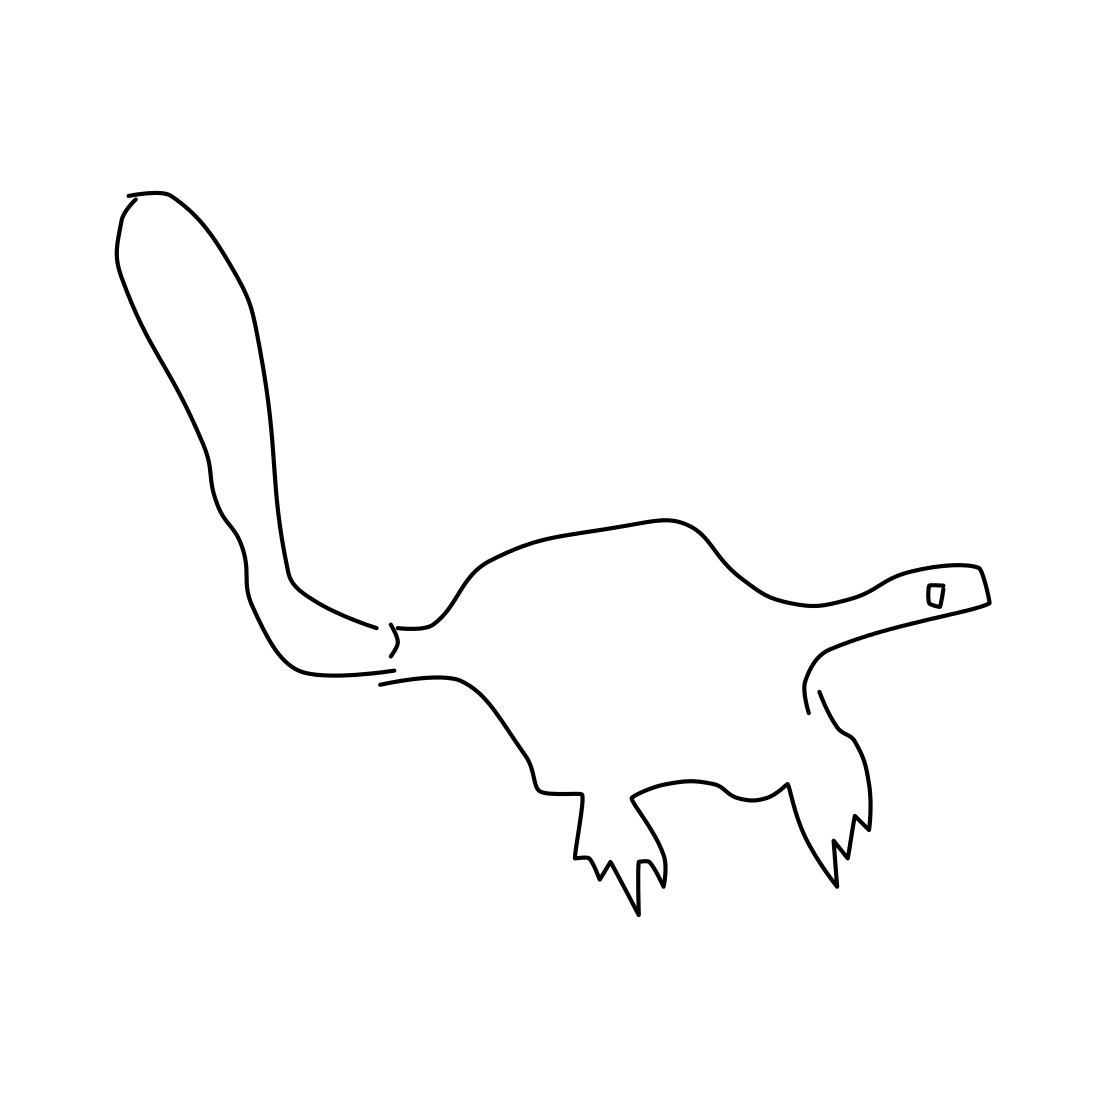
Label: squirrel